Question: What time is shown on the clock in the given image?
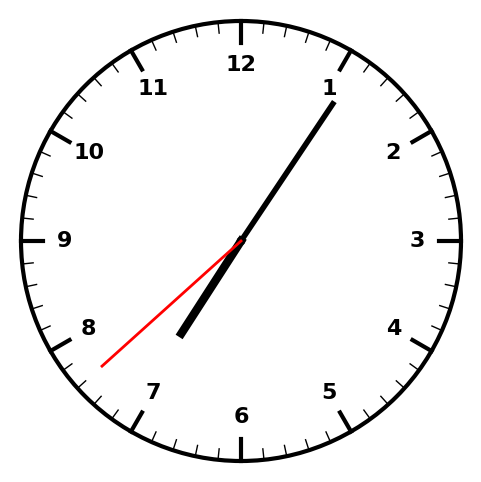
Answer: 07:05:38